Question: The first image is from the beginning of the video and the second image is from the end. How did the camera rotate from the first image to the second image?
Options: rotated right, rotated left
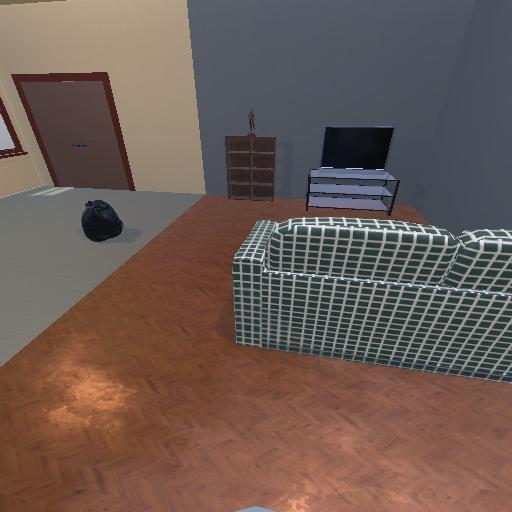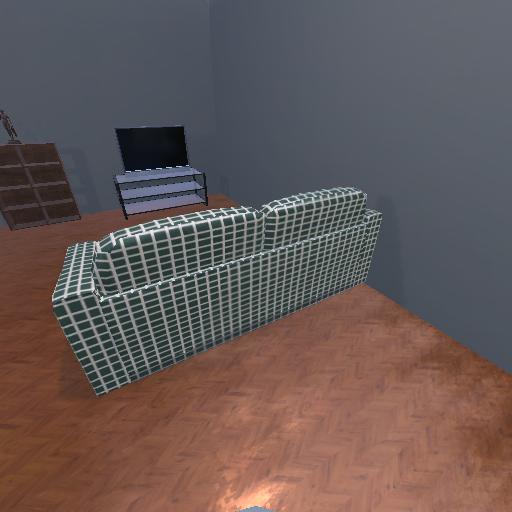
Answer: rotated right